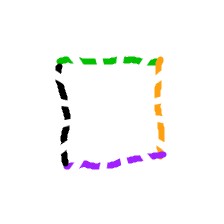
Shape: square